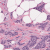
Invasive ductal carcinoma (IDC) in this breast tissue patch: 1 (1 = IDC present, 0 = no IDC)